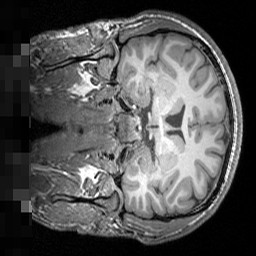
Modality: T1w
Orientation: coronal
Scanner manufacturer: siemens
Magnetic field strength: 3 T
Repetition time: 1.5 s
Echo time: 0.00291 s